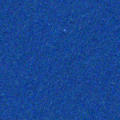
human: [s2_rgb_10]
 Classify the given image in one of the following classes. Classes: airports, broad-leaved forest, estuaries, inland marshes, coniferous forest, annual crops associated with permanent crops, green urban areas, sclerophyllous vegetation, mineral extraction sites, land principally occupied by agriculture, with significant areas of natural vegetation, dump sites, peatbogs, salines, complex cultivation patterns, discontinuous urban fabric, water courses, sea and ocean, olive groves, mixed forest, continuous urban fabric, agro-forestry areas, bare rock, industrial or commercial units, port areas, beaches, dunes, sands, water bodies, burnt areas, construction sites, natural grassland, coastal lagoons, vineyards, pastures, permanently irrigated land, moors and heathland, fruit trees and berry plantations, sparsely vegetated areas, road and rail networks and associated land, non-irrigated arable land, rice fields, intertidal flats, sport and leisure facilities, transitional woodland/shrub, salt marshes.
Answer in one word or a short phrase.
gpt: sea and ocean